Field crop: maize
Growth stage: 2
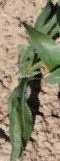
Species: maize